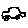
Label: car